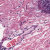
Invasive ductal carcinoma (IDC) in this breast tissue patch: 0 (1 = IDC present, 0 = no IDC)